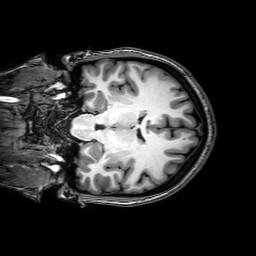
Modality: T1w
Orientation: coronal
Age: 20
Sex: female
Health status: healthy
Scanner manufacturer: philips
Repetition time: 0.008166 s
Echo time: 0.00374 s